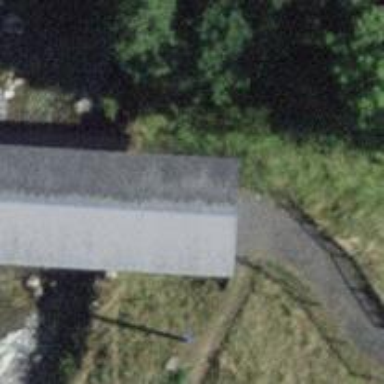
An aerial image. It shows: Covered bridge over path.